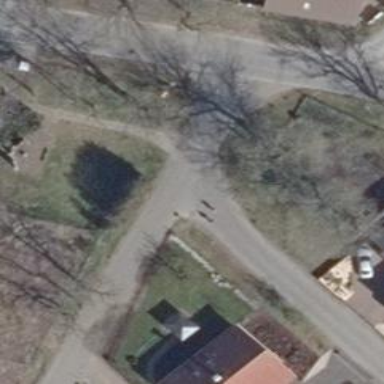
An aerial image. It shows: Residential road.